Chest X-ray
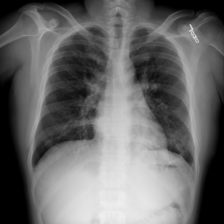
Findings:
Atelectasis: negative
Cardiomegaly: negative
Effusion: negative
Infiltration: positive
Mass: negative
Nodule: positive
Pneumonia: negative
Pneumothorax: negative
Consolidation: negative
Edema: negative
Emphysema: negative
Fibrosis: negative
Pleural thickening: negative
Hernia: negative